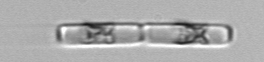
Label: Guinardia_delicatula